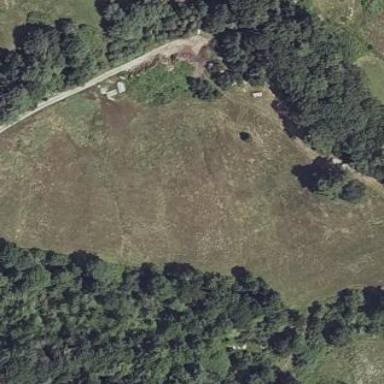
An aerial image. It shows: Pasture used as meadow.